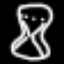
Label: hourglass